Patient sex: M
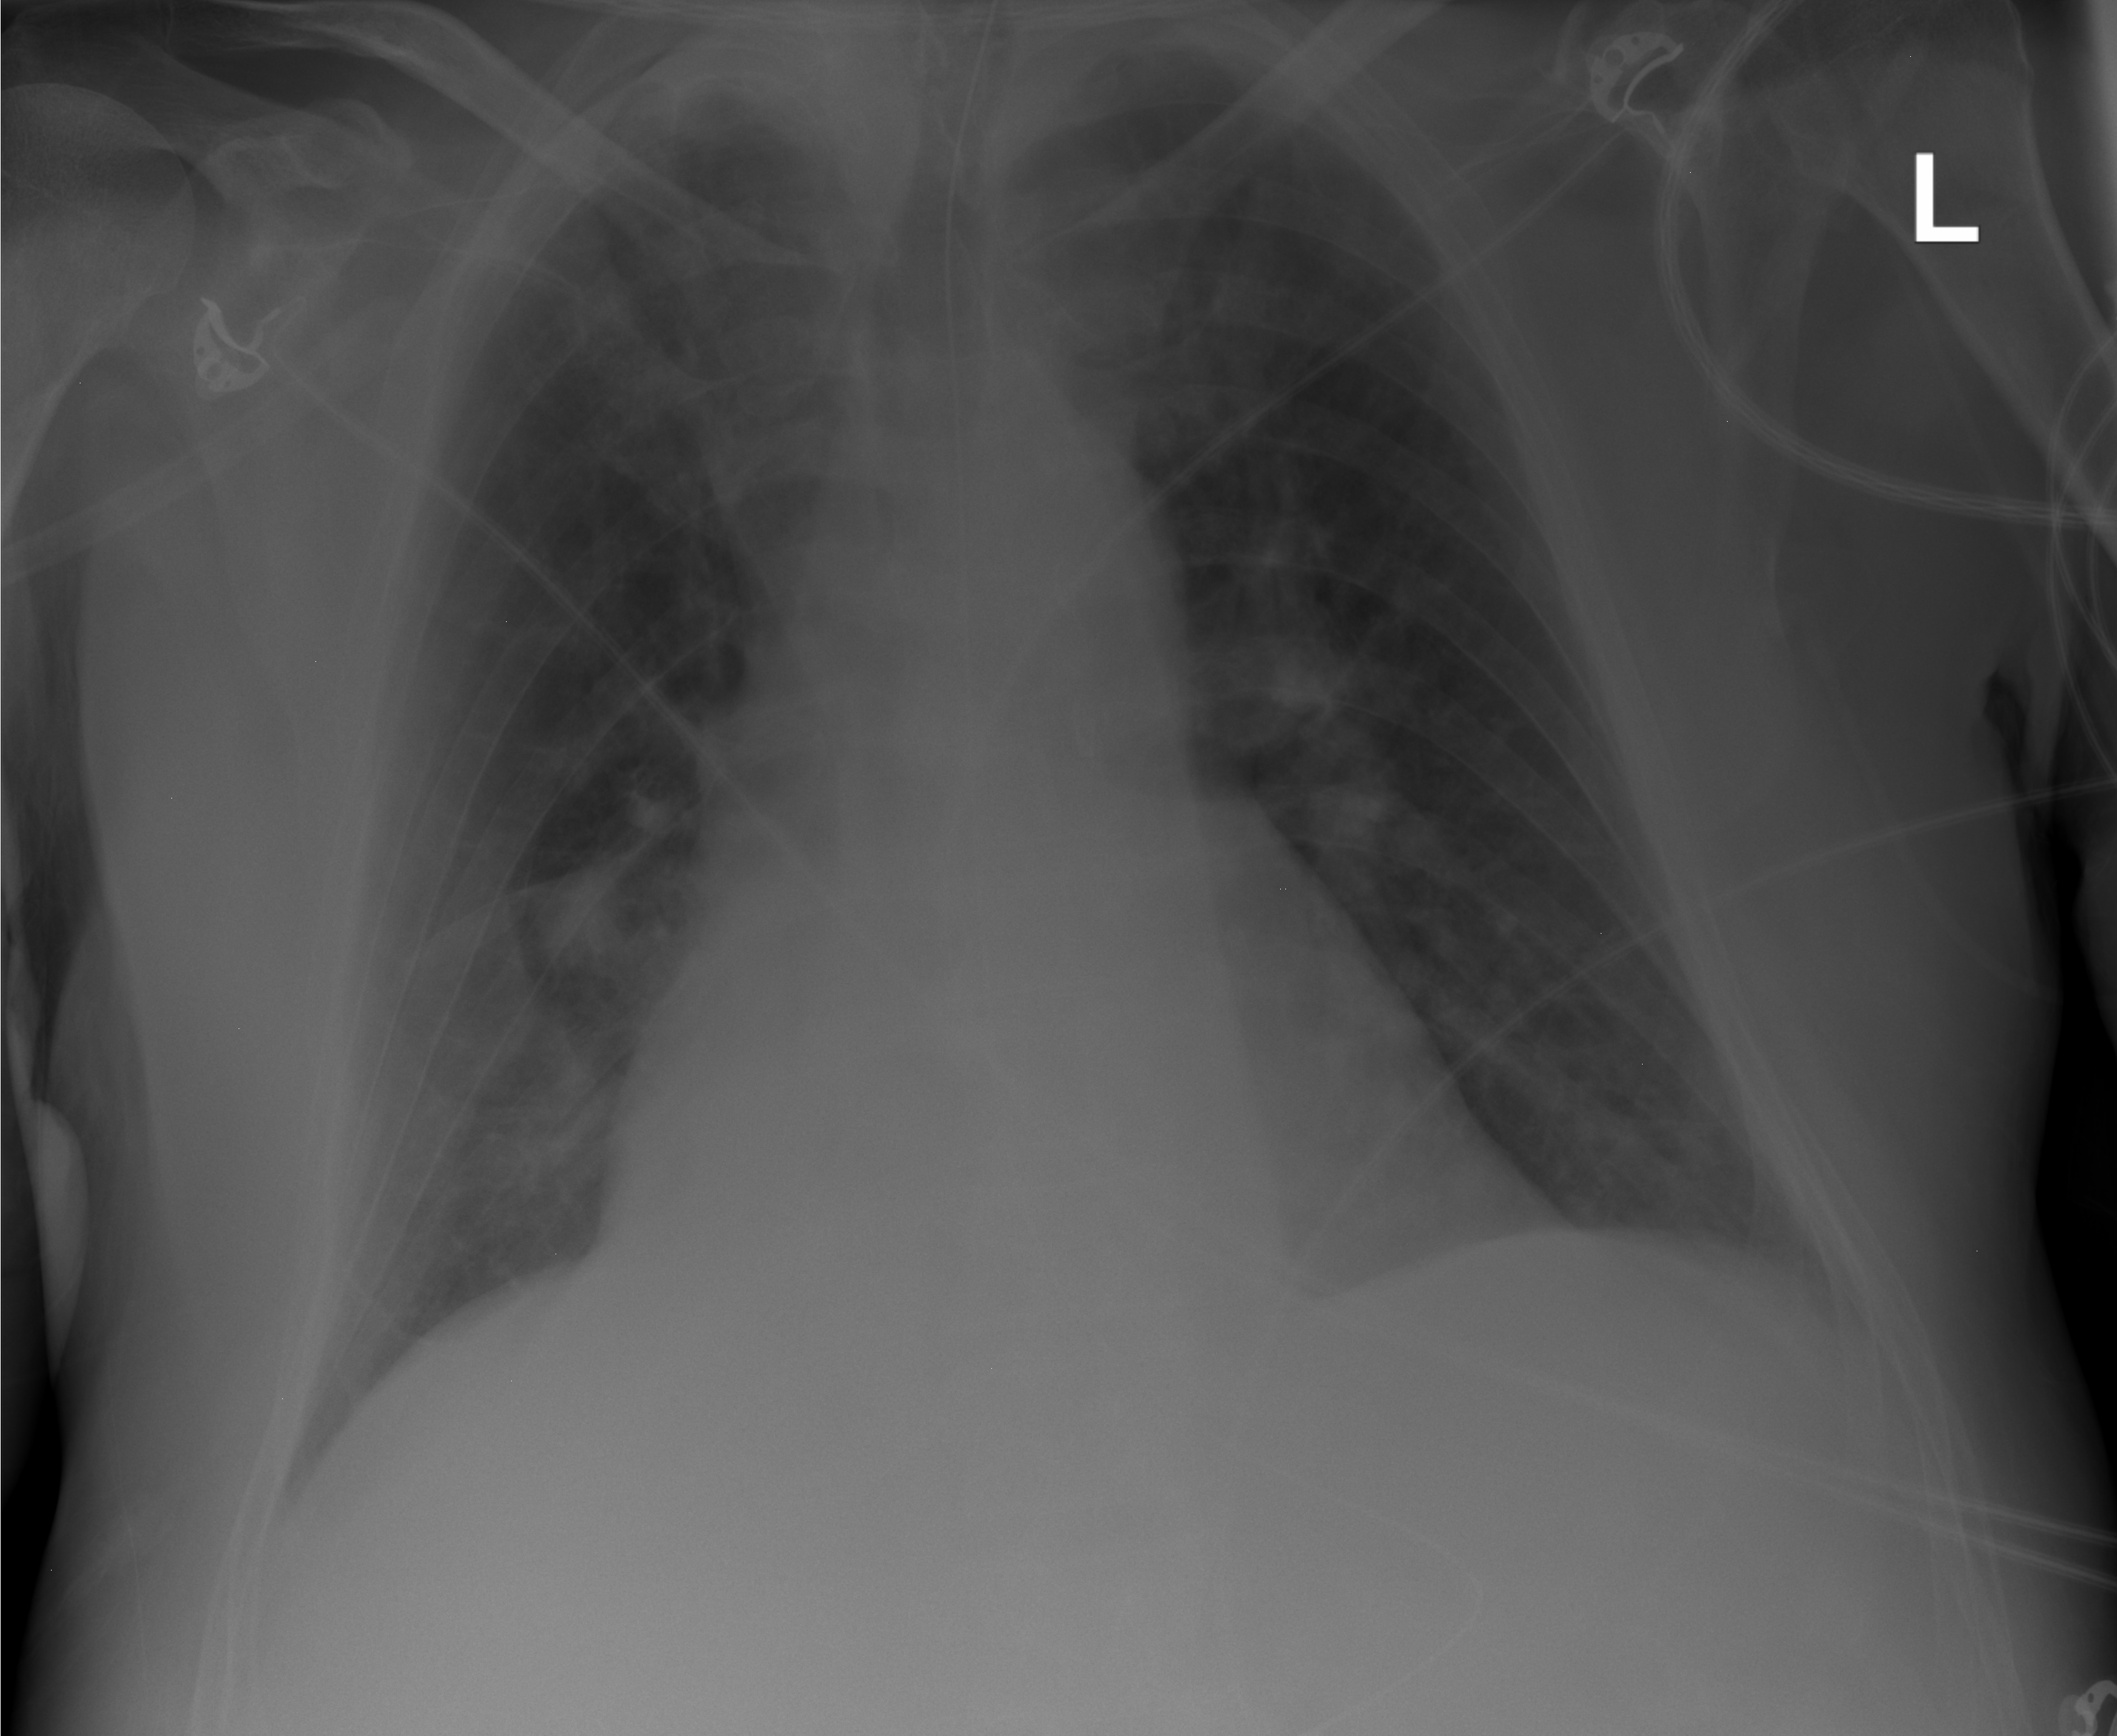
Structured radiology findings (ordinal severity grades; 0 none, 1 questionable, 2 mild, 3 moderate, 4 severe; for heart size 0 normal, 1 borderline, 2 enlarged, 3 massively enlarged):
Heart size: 1
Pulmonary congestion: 2
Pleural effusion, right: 0
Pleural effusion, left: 0
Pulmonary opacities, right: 0
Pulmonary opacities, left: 0
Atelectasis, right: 0
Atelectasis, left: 0